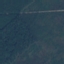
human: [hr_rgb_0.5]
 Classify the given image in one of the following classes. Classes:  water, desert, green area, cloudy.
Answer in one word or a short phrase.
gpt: green area